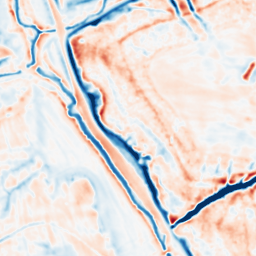
Category: multiscale
Decomposition family: dog
Decomposition parameters: sigma_low: 1
sigma_high: 5
Upsampling method: quadratic
Upsampling parameters: scale: 2
Upsampling scale: 2